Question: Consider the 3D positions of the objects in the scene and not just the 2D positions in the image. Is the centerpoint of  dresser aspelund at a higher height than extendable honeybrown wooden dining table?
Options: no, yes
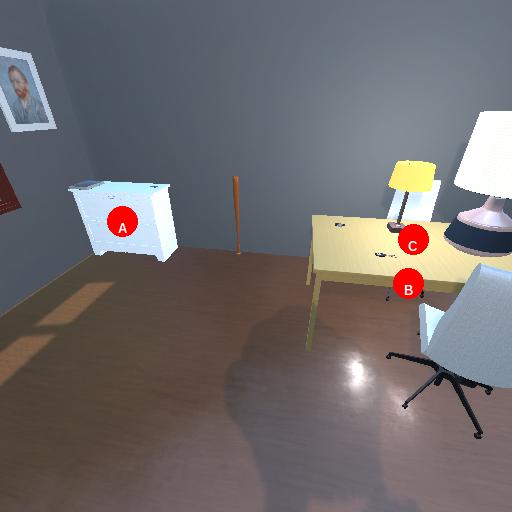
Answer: no